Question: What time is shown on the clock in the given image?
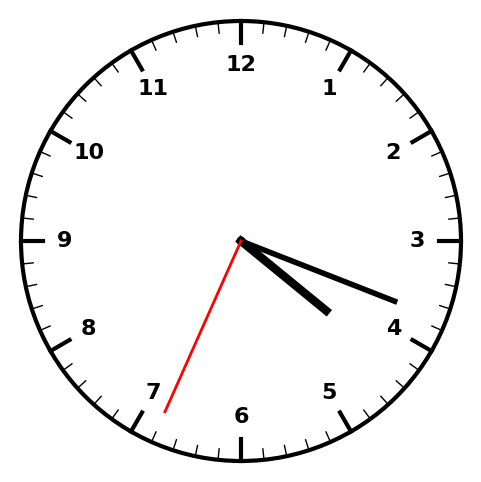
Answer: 04:18:34